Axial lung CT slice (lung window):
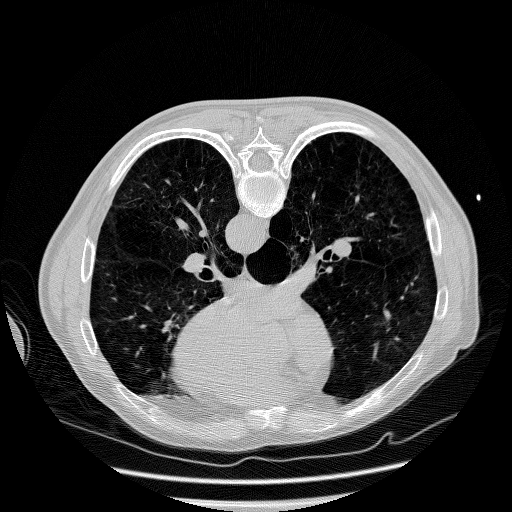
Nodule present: no